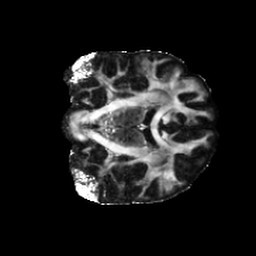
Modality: FA
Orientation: coronal
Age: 25
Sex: female
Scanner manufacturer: siemens
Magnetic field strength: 6.98 T
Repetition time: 7.776 s
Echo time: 0.076 s